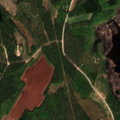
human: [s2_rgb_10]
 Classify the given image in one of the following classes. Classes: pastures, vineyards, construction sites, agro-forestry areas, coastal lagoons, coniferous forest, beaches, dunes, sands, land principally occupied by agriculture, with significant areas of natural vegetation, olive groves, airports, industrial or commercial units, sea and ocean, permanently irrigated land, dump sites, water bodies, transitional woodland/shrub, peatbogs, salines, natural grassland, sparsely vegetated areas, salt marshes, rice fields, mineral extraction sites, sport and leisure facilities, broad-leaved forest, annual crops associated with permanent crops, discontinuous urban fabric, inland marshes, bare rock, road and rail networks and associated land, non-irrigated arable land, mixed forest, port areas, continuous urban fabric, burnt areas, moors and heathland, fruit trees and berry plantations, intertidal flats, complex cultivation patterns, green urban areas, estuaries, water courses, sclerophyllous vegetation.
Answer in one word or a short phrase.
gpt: coniferous forest, mixed forest, transitional woodland/shrub, inland marshes, peatbogs, water bodies